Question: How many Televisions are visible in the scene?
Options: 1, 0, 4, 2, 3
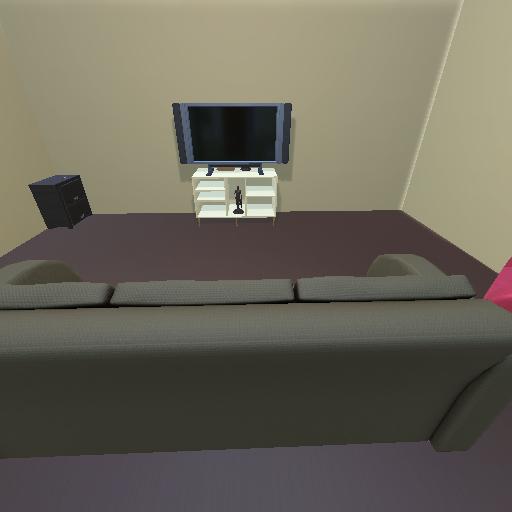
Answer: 1